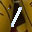
Label: 1